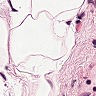
Metastatic tissue present: no